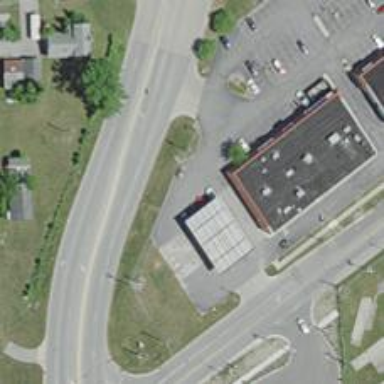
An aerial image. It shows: Convenience shop.